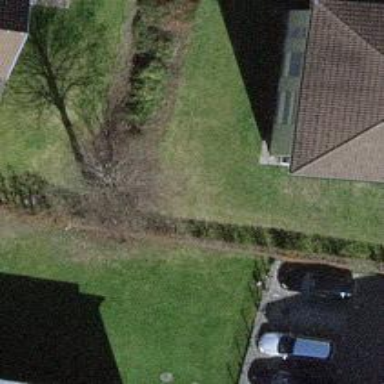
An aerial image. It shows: Hedge acting as barrier.